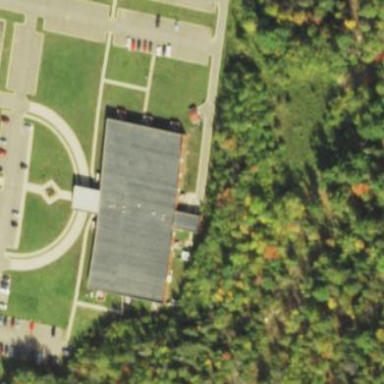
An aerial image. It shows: School building.